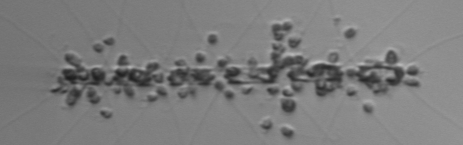
Label: Chaetoceros_didymus_TAG_external_flagellate